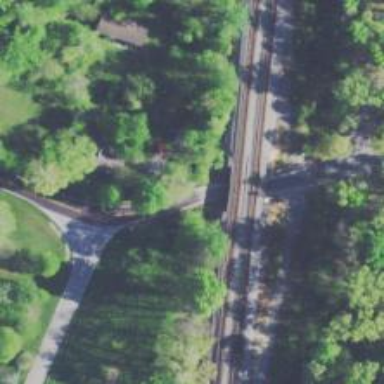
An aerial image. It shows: Railway bridge.